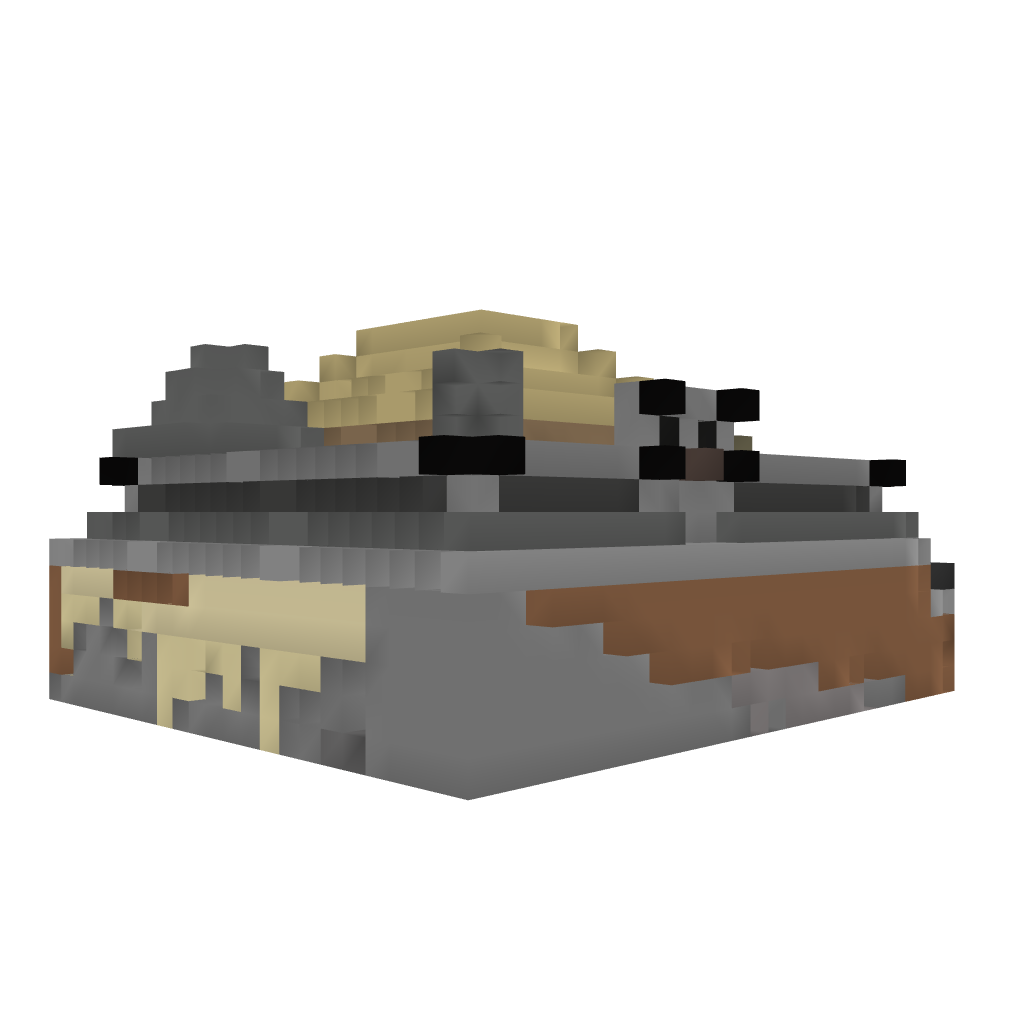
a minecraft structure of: Cosy House With A Garden